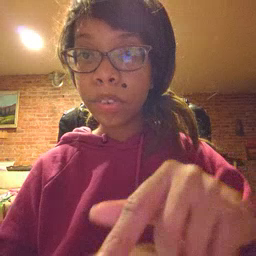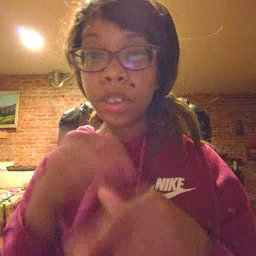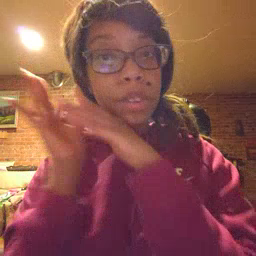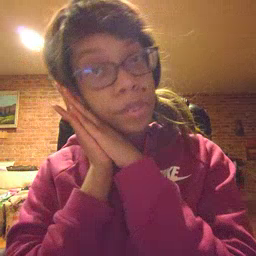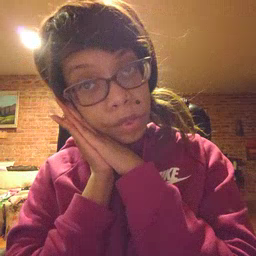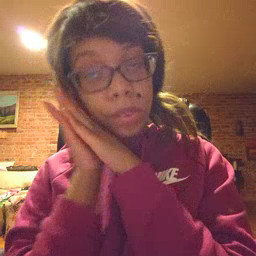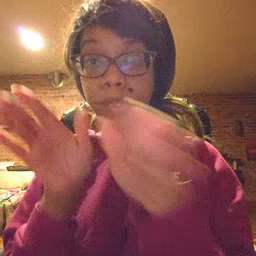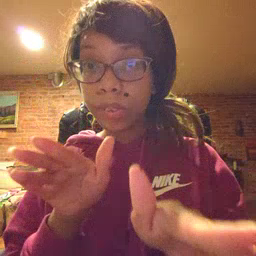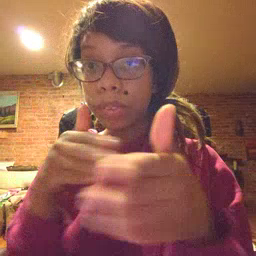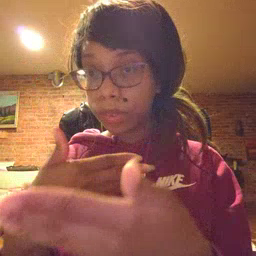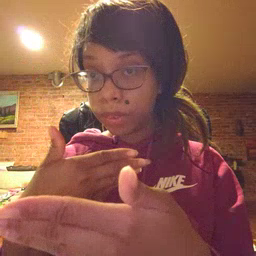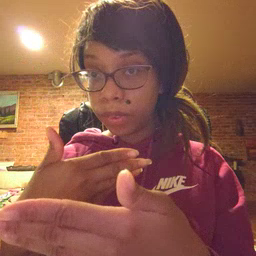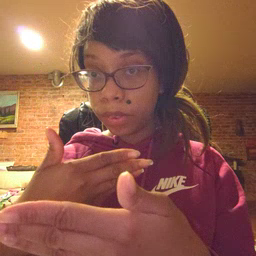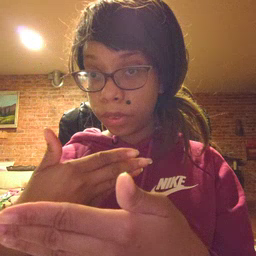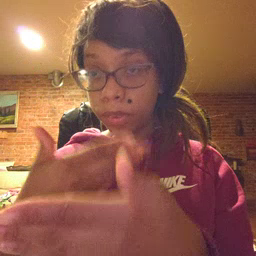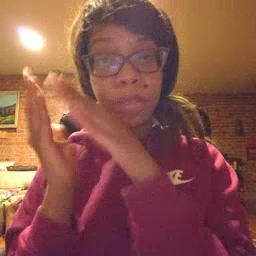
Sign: bedroom